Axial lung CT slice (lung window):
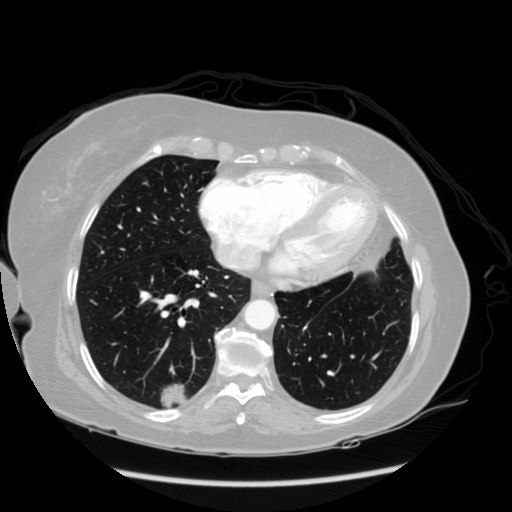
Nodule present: yes
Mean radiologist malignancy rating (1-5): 5